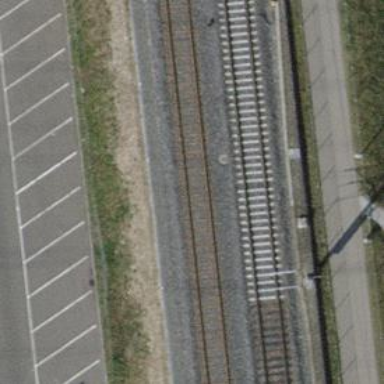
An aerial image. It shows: Single-track railway spur.